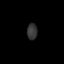
Tissue: prostate
Cell type: T cells
Senescence score: 0.7573
Nuclear area (px): 165
Mean DAPI intensity: 52.624